Question: I've created a curl script which looks for a google document, I want to validate that the document exists I've tried to do this by looking for anything other than a response code of 200 but when I get 500 from google it injects html into my page see picture.
'''
$url = 'https://docs.google.com/document/d/MU8-F3dtCYcv6bprrt0ic/pub';
$ch = curl_init();
curl_setopt($ch, CURLOPT_HEADER, FALSE);
curl_setopt($ch, CURLOPT_URL, $url);
curl_exec($ch);
$curl_info = curl_getinfo($ch);
if (curl_errno($ch) > 0) {
echo 'curl failed';
}
elseif ($curl_info['http_code'] != 200) {
echo 'page does not exist';
}
'''

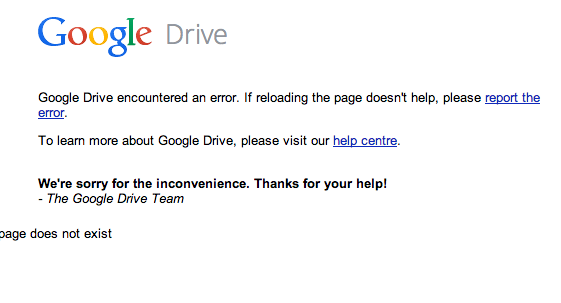
Answer: You should set
'''
curl_setopt($ch, CURLOPT_RETURNTRANSFER, true);
'''
that way you can set a variable to the result of the curl_exec and do something depending on what you get back.
'''
$result = curl_exec($ch);
'''
i.e only output the result if the request was successful.
'''
if ($curl_info['http_code'] == 200) echo $result;
'''